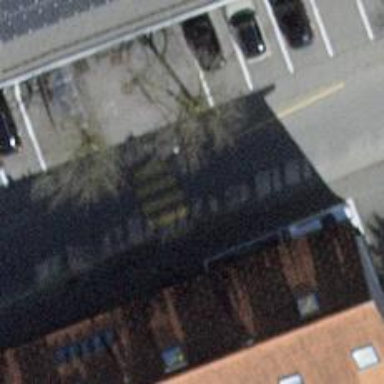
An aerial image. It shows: Marked zebra crossing on the road.